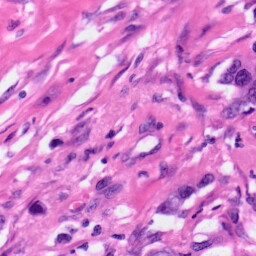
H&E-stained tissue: Pancreatic